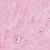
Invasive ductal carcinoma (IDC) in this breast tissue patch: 0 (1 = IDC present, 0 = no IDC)